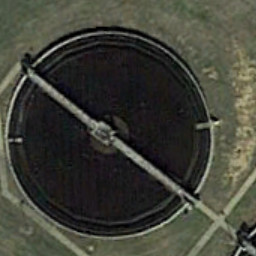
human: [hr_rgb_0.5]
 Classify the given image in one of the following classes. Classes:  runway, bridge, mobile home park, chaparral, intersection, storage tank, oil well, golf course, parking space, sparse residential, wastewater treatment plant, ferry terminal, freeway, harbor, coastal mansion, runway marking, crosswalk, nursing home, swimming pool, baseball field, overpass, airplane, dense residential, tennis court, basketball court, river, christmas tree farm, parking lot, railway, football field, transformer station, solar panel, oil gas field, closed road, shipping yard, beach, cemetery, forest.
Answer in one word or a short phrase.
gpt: wastewater treatment plant